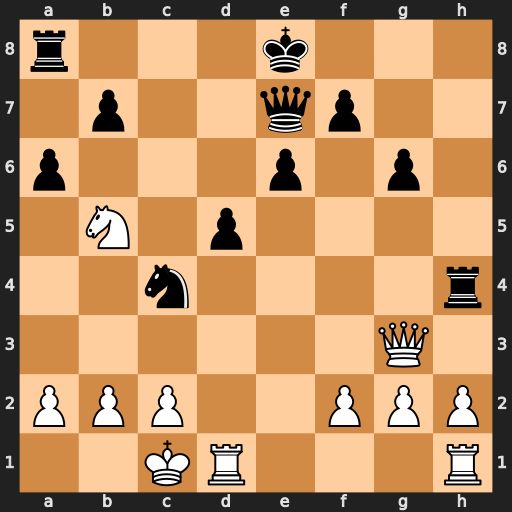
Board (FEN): r3k3/1p2qp2/p3p1p1/1N1p4/2n4r/6Q1/PPP2PPP/2KR3R
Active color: w
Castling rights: q
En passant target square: -
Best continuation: Nc7+ Kf8 Nxa8